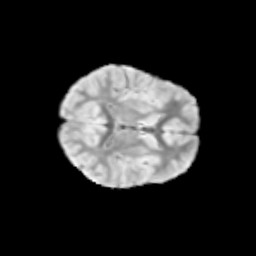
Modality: T2w
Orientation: axial
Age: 9
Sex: female
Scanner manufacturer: siemens
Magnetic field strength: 3 T
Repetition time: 3.8 s
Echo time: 0.07 s